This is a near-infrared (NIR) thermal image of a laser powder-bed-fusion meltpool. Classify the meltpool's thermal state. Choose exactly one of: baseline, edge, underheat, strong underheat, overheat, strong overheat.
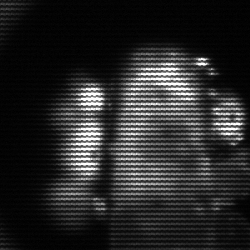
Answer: strong underheat